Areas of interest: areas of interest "Zhejiang Min Tai Commercial Bank (Fuyang Branch)"
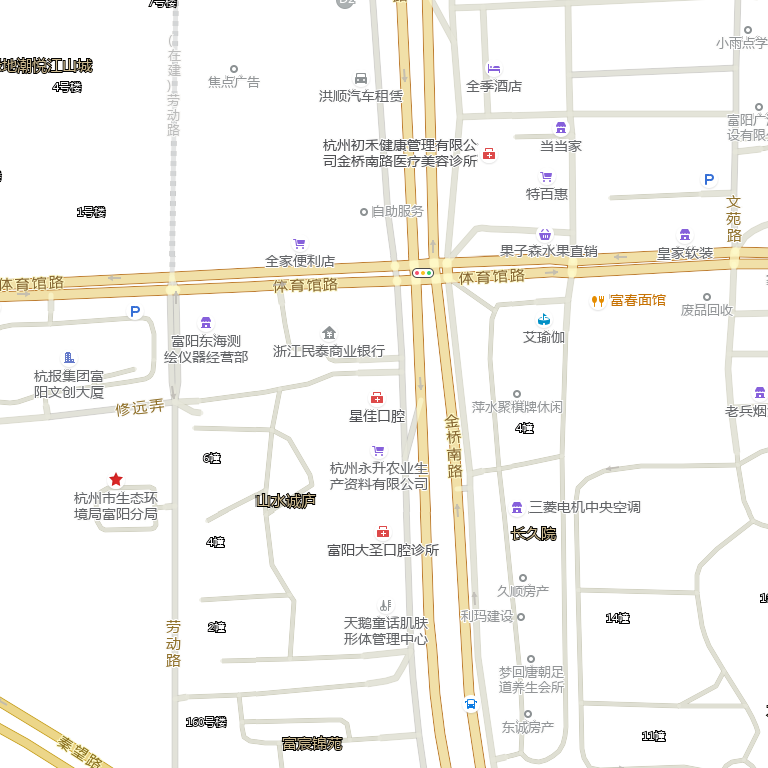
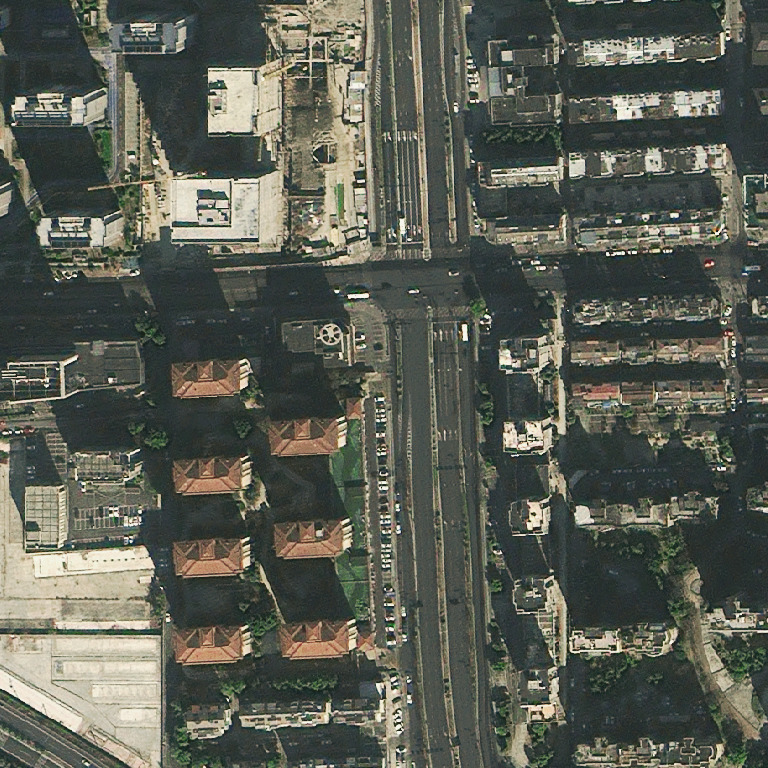